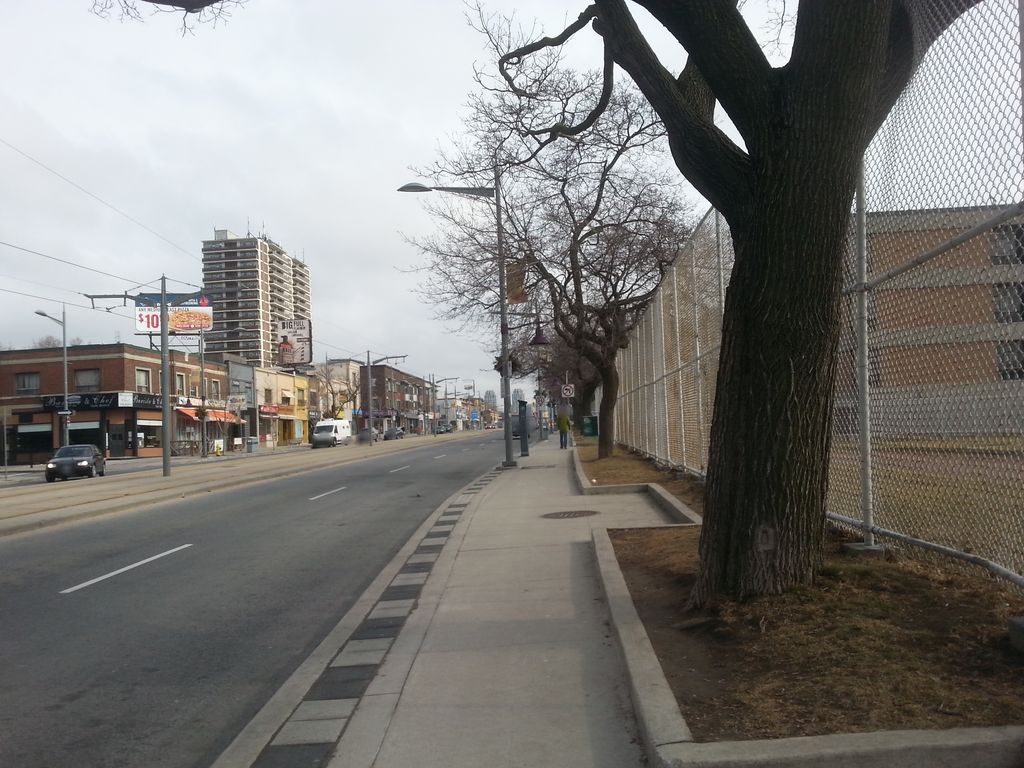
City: toronto